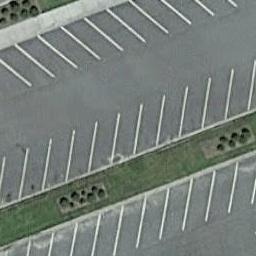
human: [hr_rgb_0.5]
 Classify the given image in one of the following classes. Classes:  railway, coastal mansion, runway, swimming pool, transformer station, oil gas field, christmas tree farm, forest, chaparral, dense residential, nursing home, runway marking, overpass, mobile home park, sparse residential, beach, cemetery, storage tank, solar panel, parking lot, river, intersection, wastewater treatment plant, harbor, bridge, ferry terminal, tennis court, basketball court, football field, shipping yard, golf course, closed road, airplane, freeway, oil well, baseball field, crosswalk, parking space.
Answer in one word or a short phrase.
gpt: parking space